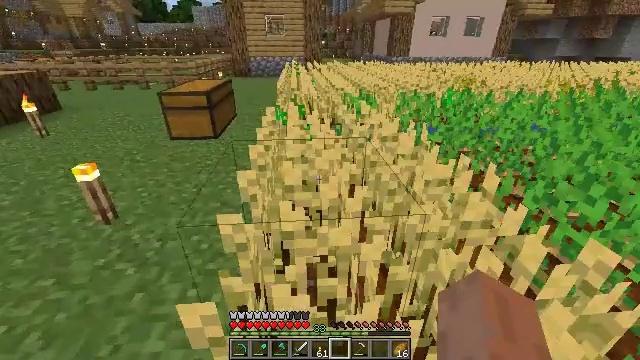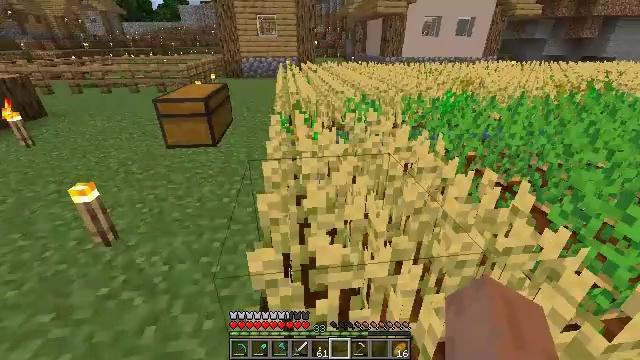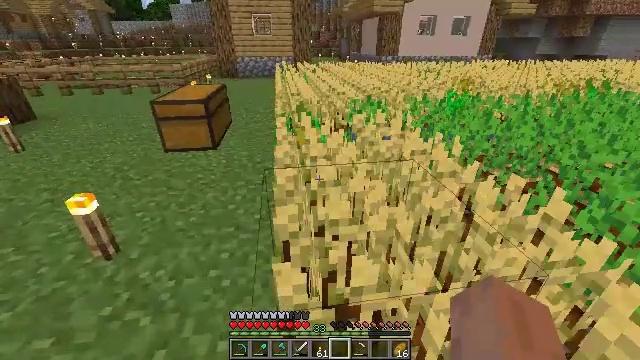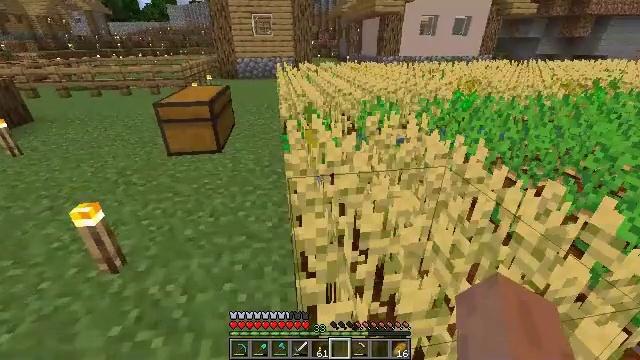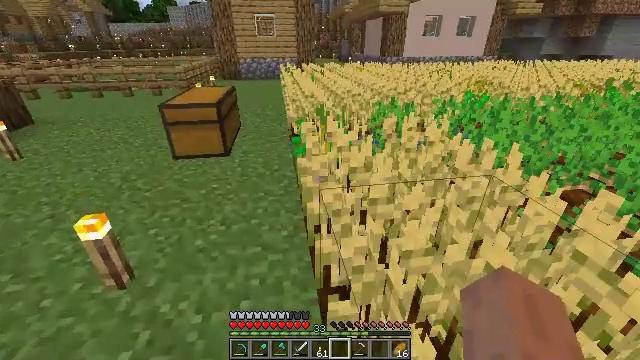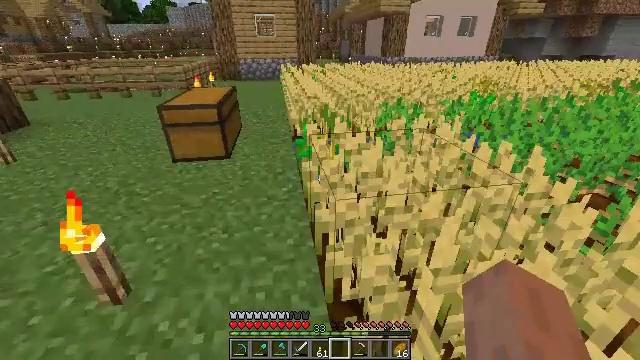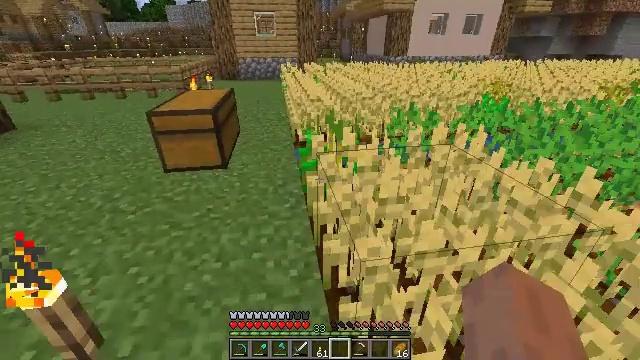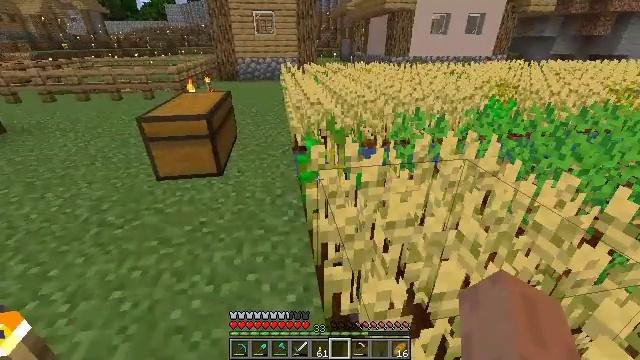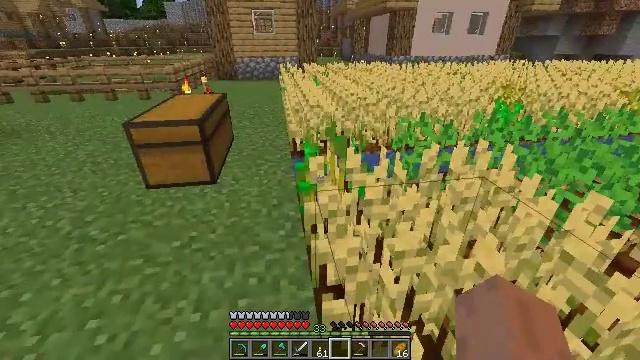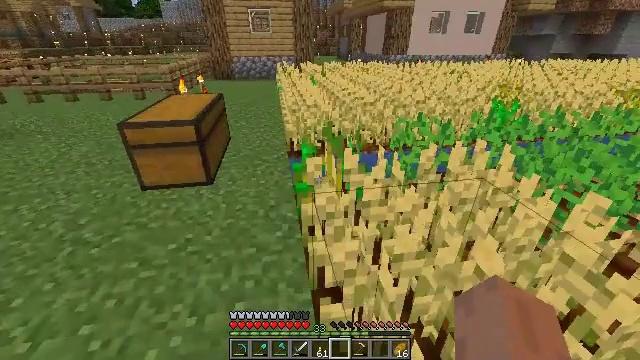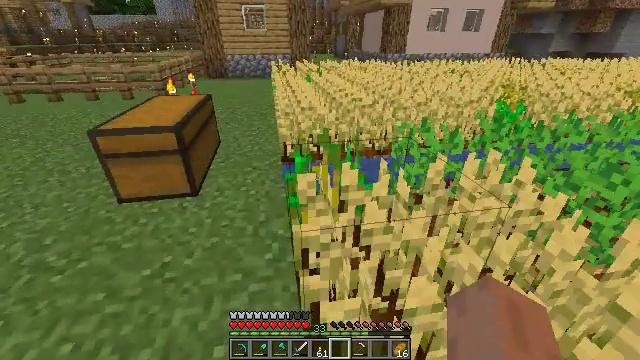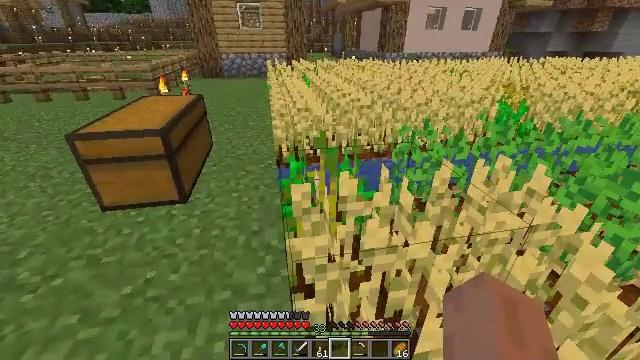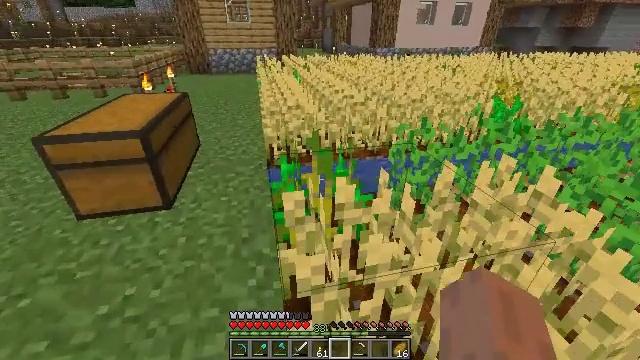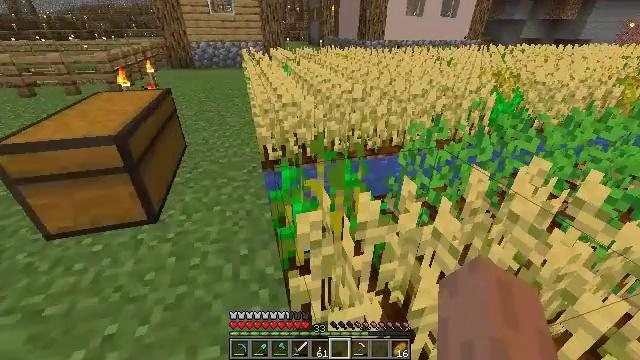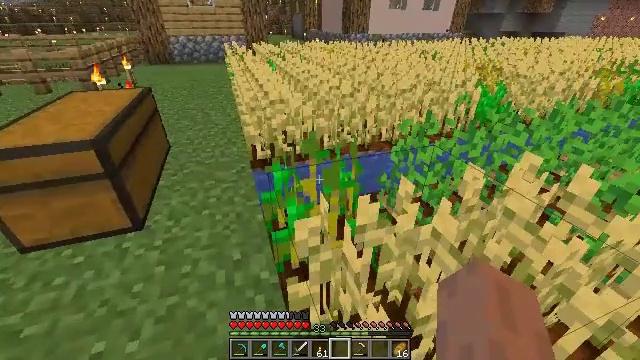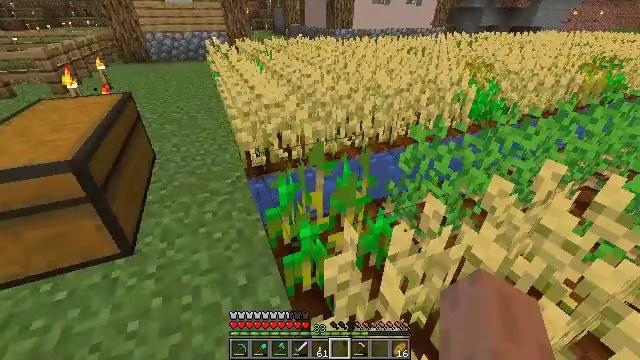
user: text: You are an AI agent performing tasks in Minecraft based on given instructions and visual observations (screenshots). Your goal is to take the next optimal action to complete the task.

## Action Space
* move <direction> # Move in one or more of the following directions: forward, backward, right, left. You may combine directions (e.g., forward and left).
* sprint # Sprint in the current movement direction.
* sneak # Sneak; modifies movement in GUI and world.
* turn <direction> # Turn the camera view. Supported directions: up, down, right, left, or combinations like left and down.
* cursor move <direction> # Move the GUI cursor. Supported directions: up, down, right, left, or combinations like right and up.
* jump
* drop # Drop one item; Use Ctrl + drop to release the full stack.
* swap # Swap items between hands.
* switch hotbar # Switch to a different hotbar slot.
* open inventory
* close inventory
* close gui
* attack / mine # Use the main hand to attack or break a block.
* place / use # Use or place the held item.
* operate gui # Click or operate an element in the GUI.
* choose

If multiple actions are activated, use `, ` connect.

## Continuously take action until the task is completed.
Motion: motion action
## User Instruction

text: Harvest sugar cane from the plant.
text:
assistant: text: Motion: move forward and move left, turn right
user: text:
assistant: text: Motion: move forward and move left, turn right
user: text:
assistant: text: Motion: move forward and move left
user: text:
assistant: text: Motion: move forward
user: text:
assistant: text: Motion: move forward
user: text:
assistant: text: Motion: move forward
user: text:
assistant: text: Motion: move forward
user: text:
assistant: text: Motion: move forward
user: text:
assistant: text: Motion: move forward
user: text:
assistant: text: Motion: move forward
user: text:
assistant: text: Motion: move forward
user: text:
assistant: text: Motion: move forward and move left, turn right
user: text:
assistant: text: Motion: move forward and move left, turn right and down
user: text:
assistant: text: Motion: move forward and move left, turn right and down
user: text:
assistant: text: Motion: move forward and move left, turn right
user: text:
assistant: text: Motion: move forward and move left, turn right
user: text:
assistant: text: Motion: turn right
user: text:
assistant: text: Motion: turn right
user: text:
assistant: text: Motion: no_op
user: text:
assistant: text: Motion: no_op
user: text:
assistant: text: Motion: no_op
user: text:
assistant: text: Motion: no_op
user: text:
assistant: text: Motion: move forward and move left, turn right
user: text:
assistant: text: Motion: move forward and move left, turn right
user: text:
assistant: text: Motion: move forward and move left, turn right
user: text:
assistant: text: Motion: move forward and move left, turn right
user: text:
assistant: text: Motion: move forward and move left, turn right
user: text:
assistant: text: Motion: move left, turn right and down
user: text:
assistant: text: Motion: turn right and down
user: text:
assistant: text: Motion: turn right